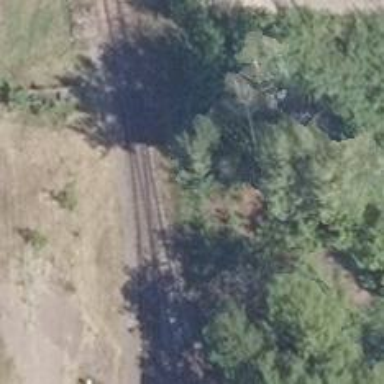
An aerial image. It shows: Railway switch.